Question: I have been working on this all day, much of my code is from the sample code google put out in its sample API project. I have an expandablelistview menu, and I want one of my child classes to have a lot of text. But if I add a lot of text, the text goes off screen. It's tough to describe. Here is a screenshot:

Notice how the entry in the first child under the first parent goes off screen. I need view to automatically expand around the child's text so that you can see all of it.
Here is my code:
'''
public class Assignment extends ExpandableListActivity {
ExpandableListAdapter mAdapter;
@Override
public void onCreate(Bundle savedInstanceState) {
super.onCreate(savedInstanceState);
// Set up our adapter
mAdapter = new MyExpandableListAdapter();
setListAdapter(mAdapter);
registerForContextMenu(getExpandableListView());
}
@Override
public void onCreateContextMenu(ContextMenu menu, View v, ContextMenuInfo menuInfo) {
menu.setHeaderTitle("Sample menu");
menu.add(0, 0, 0, R.string.expandable_list_sample_action);
}
@Override
public boolean onContextItemSelected(MenuItem item) {
ExpandableListContextMenuInfo info = (ExpandableListContextMenuInfo) item.getMenuInfo();
String title = ((TextView) info.targetView).getText().toString();
int type = ExpandableListView.getPackedPositionType(info.packedPosition);
if (type == ExpandableListView.PACKED_POSITION_TYPE_CHILD) {
int groupPos = ExpandableListView.getPackedPositionGroup(info.packedPosition);
int childPos = ExpandableListView.getPackedPositionChild(info.packedPosition);
Toast.makeText(this, title + ": Child " + childPos + " clicked in group " + groupPos,
Toast.LENGTH_SHORT).show();
return true;
} else if (type == ExpandableListView.PACKED_POSITION_TYPE_GROUP) {
int groupPos = ExpandableListView.getPackedPositionGroup(info.packedPosition);
Toast.makeText(this, title + ": Group " + groupPos + " clicked", Toast.LENGTH_SHORT).show();
return true;
}
return false;
}
/**
* A simple adapter which maintains an ArrayList of photo resource Ids.
* Each photo is displayed as an image. This adapter supports clearing the
* list of photos and adding a new photo.
*
*/
public class Assignment extends ExpandableListActivity {
ExpandableListAdapter mAdapter;
@Override
public void onCreate(Bundle savedInstanceState) {
super.onCreate(savedInstanceState);
// Set up our adapter
mAdapter = new MyExpandableListAdapter();
setListAdapter(mAdapter);
registerForContextMenu(getExpandableListView());
}
@Override
public void onCreateContextMenu(ContextMenu menu, View v, ContextMenuInfo menuInfo) {
menu.setHeaderTitle("Sample menu");
menu.add(0, 0, 0, R.string.expandable_list_sample_action);
}
@Override
public boolean onContextItemSelected(MenuItem item) {
ExpandableListContextMenuInfo info = (ExpandableListContextMenuInfo) item.getMenuInfo();
String title = ((TextView) info.targetView).getText().toString();
int type = ExpandableListView.getPackedPositionType(info.packedPosition);
if (type == ExpandableListView.PACKED_POSITION_TYPE_CHILD) {
int groupPos = ExpandableListView.getPackedPositionGroup(info.packedPosition);
int childPos = ExpandableListView.getPackedPositionChild(info.packedPosition);
Toast.makeText(this, title + ": Child " + childPos + " clicked in group " + groupPos,
Toast.LENGTH_SHORT).show();
return true;
} else if (type == ExpandableListView.PACKED_POSITION_TYPE_GROUP) {
int groupPos = ExpandableListView.getPackedPositionGroup(info.packedPosition);
Toast.makeText(this, title + ": Group " + groupPos + " clicked", Toast.LENGTH_SHORT).show();
return true;
}
return false;
}
/**
* A simple adapter which maintains an ArrayList of photo resource Ids.
* Each photo is displayed as an image. This adapter supports clearing the
* list of photos and adding a new photo.
*
*/
public class MyExpandableListAdapter extends BaseExpandableListAdapter {
// Sample data set. children[i] contains the children (String[]) for groups[i].
private String[] groups = { "P", "D", "N"};
private String[][] children = {
{ "Arnoadsfadsfadsfaaaaaaaaaaaaaaaaaaaaaaaa" +
"aaaaaaaaaaaaaaaaaaaaaaaaaaaaaaaaaaaaa" +
"aaaaaaaaaaaaaaaaaaaaaaaaaaaaaaaaaaaaaaaaa" +
"aaaaaaaaaaaaaaaaaaaaaaaaaaaaadsafdasfadsf" +
"adsfdasfdsafadsfld", "Barry", "Chuck", "David" },
{ "Ace", "Bandit", "Cha-Cha", "Deuce" },
{ "Fluffy", "Snuggles" },
{ "Goldy", "Bubbles" }
};
public Object getChild(int groupPosition, int childPosition) {
return children[groupPosition][childPosition];
}
public long getChildId(int groupPosition, int childPosition) {
return childPosition;
}
public int getChildrenCount(int groupPosition) {
return children[groupPosition].length;
}
public TextView getGenericView() {
// Layout parameters for the ExpandableListView
AbsListView.LayoutParams lp = new AbsListView.LayoutParams(
ViewGroup.LayoutParams.MATCH_PARENT, 64);
TextView textView = new TextView(Assignment.this);
textView.setLayoutParams(lp);
// Center the text vertically
textView.setGravity(Gravity.CENTER_VERTICAL | Gravity.LEFT);
// Set the text starting position
textView.setPadding(36, 0, 0, 0);
return textView;
}
public View getChildView(int groupPosition, int childPosition, boolean isLastChild,
View convertView, ViewGroup parent) {
TextView textView = getGenericView();
textView.setTextSize(18);
textView.setText(getChild(groupPosition, childPosition).toString());
return textView;
}
public Object getGroup(int groupPosition) {
return groups[groupPosition];
}
public int getGroupCount() {
return groups.length;
}
public long getGroupId(int groupPosition) {
return groupPosition;
}
//Set design for Parent Lists
public View getGroupView(int groupPosition, boolean isExpanded, View convertView,
ViewGroup parent) {
TextView textView = getGenericView();
textView.setTextSize(30);
textView.setPadding(50, 0, 0, 0);
textView.setText(getGroup(groupPosition).toString());
return textView;
}
public boolean isChildSelectable(int groupPosition, int childPosition) {
return true;
}
public boolean hasStableIds() {
return true;
}
}
'''
}
Notice One of my childs names is "Arnoadsfadsfadsfaaaaaaaaaaaaaaaaaaaaaaaaaaaaaaaaaaaaaaaaaaaaaaaaaaaaaaaaaaaaaaaaaaaaaaaaaaaaaaaaaaaaaaaaaaaaaaaaaaaaaaaaaaaaaaaaaaaaaaaaaaaaaaaaaaadsafdasfadsf"
And in the screenshot, this goes off screen. What I would like to happen, is the child layout to automatically expand to encompass all the text. Not sure how to do that. Any help would be greatly appreciated. Thanks!
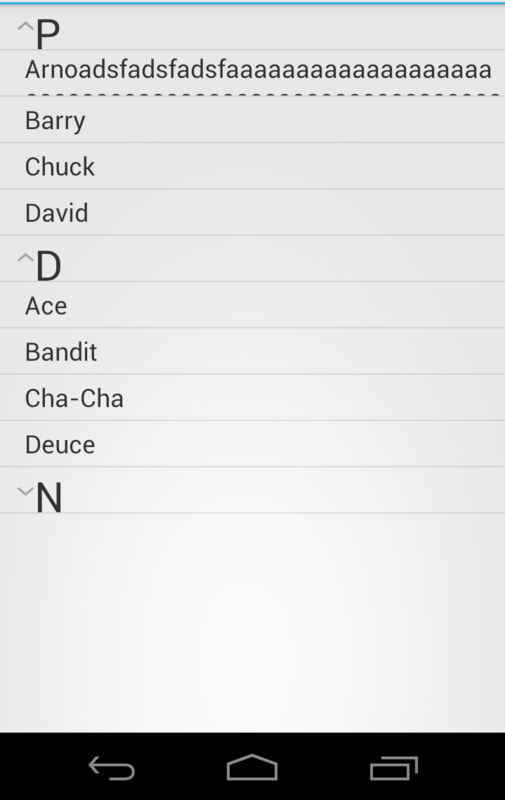
Answer: I feel dumb but just solved this, under my method getGenericView(), width was set to match_parent but height was not.
It was this:
'''
public TextView getGenericView() {
// Layout parameters for the ExpandableListView
AbsListView.LayoutParams lp = new AbsListView.LayoutParams(
ViewGroup.LayoutParams.MATCH_PARENT, 64);
'''
But it needed to be this
'''
public TextView getGenericView() {
// Layout parameters for the ExpandableListView
AbsListView.LayoutParams lp = new AbsListView.LayoutParams(
ViewGroup.LayoutParams.MATCH_PARENT, ViewGroup.LayoutParams.MATCH_PARENT);
'''